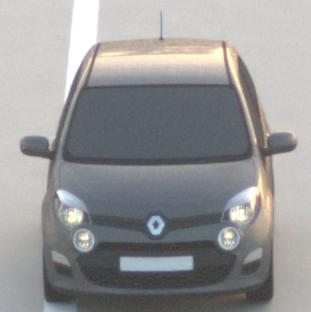
Make: Renault
Model: Twingo 1.2 LEV 16V 75
Detailed model: Twingo (II)
Model produced from: 2012/01
Model produced until: 2014/07
Doors: 3
Color: gray
Road condition: dry road
Daytime: sunrise or sunset
Contrast: low contrast